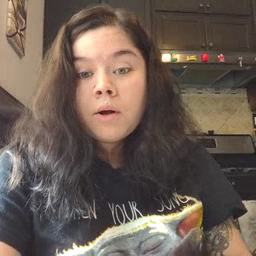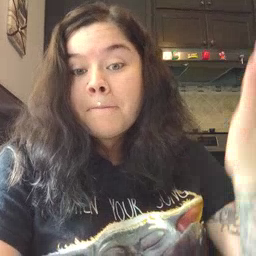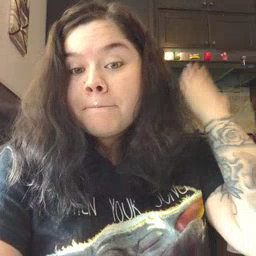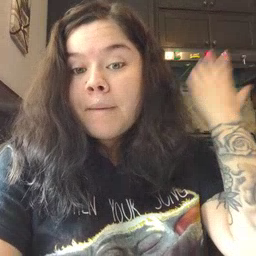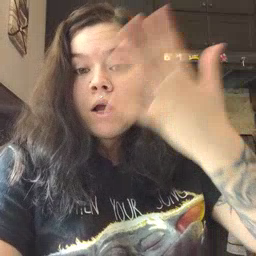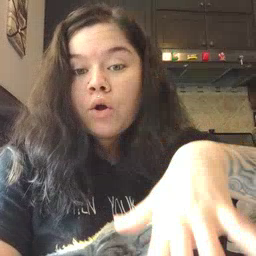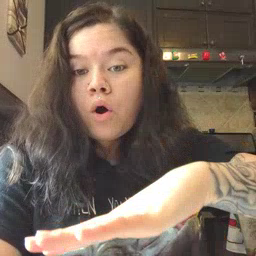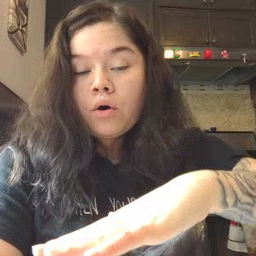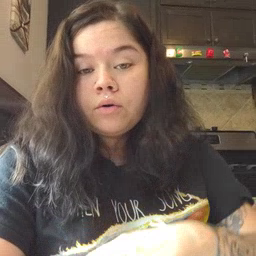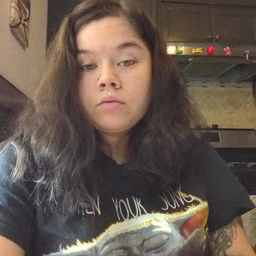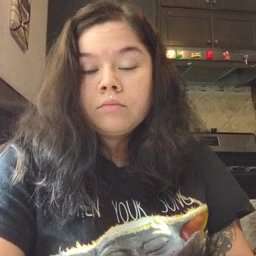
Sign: backyard